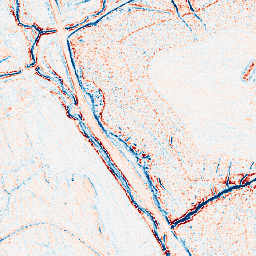
Category: edge_preserving
Decomposition family: anisotropic_diffusion
Decomposition parameters: iterations: 5
kappa: 30
gamma: 0.15
Upsampling method: area
Upsampling parameters: scale: 2
Upsampling scale: 2